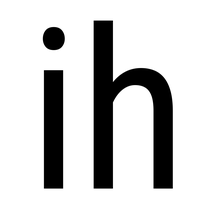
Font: Roboto_Condensed_Regular